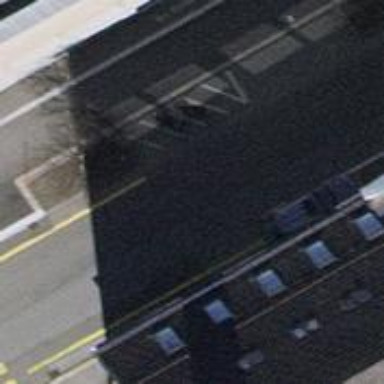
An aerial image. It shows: Bicycle parking area.